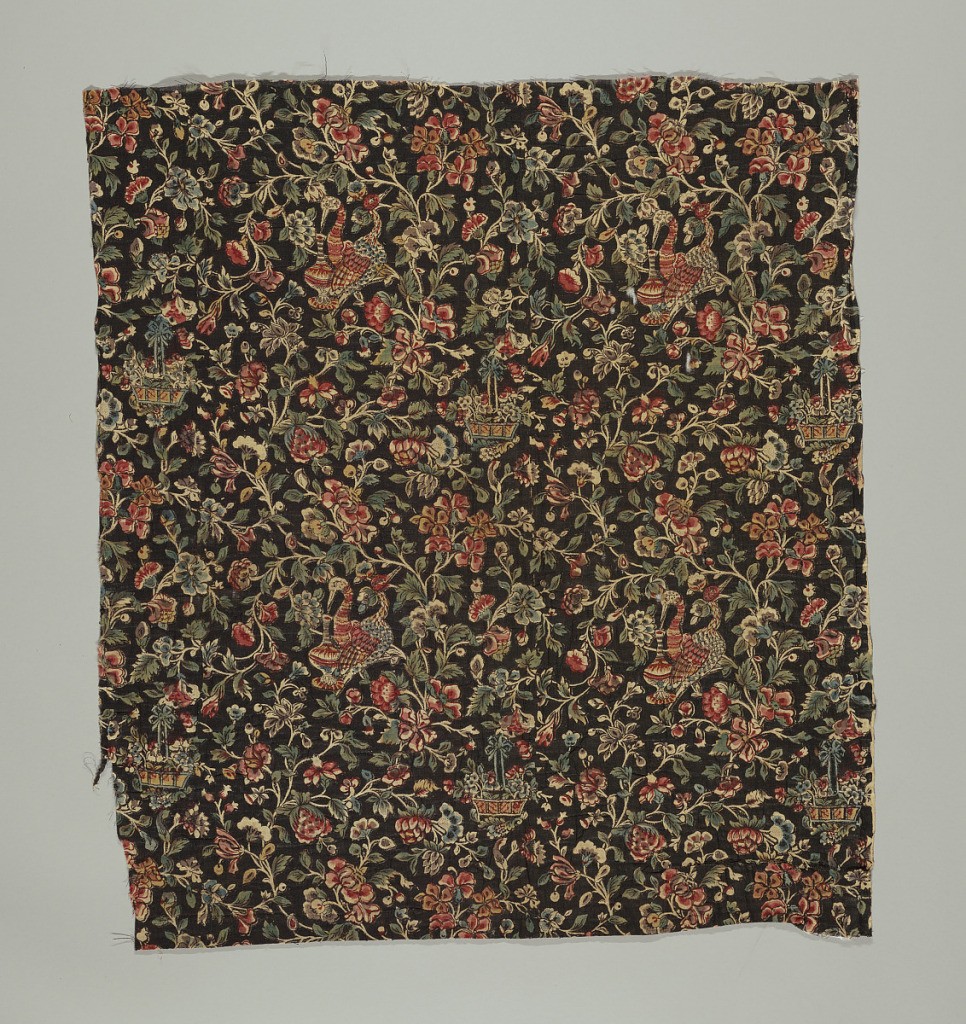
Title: Textile
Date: ca. 1795
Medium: cotton Technique: block printed on plain weave
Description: Polychrome pattern of two long-necked birds and a vase, hanging basket and flowers on a black background. Straght repeat. Block edges visible.